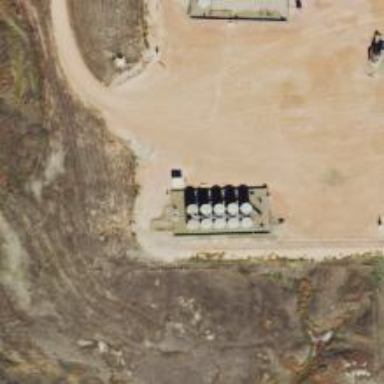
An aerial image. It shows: Storage tank with man-made structure.